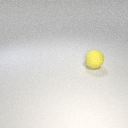
large yellow rubber sphere